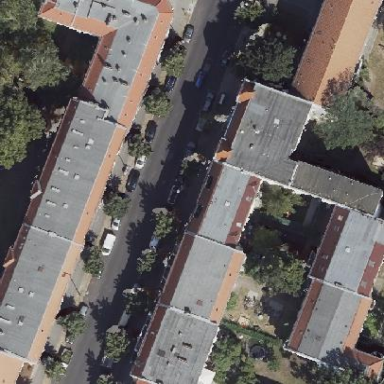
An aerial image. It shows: Saltbox shaped roof on apartment building.